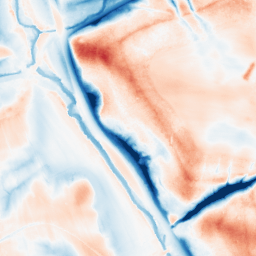
Category: trend_removal
Decomposition family: local_polynomial
Decomposition parameters: window_size: 51
degree: 3
Upsampling method: cubic_catmull_rom
Upsampling parameters: scale: 4
Upsampling scale: 4